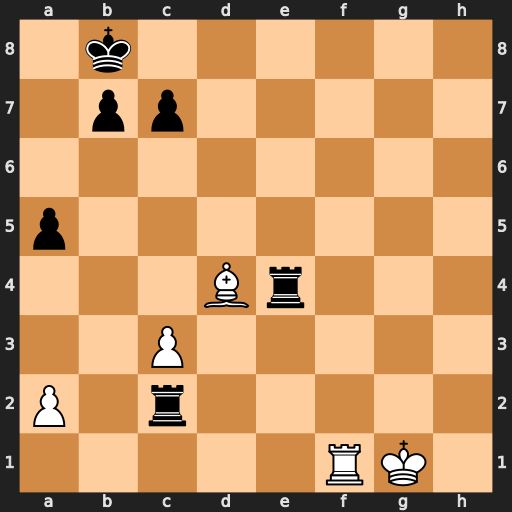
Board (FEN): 1k6/1pp5/8/p7/3Br3/2P5/P1r5/5RK1
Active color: w
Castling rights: -
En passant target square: -
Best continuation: Rf8+ Re8 Rxe8#